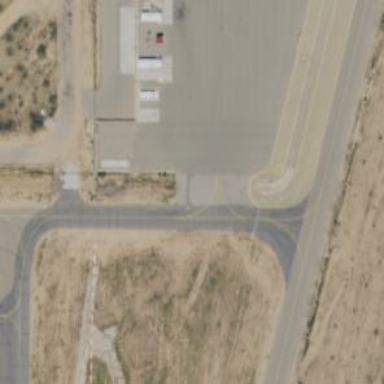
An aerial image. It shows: View of taxiway at the airport.